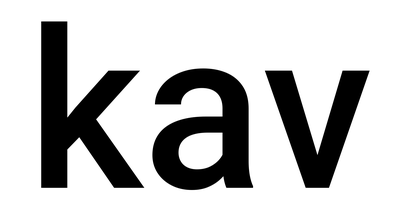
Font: Roboto_Medium